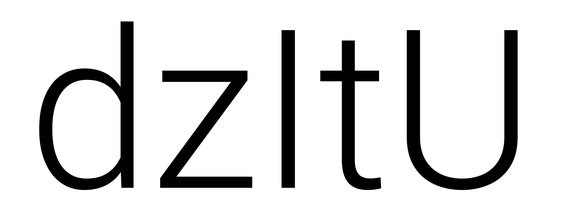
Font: Roboto_Light